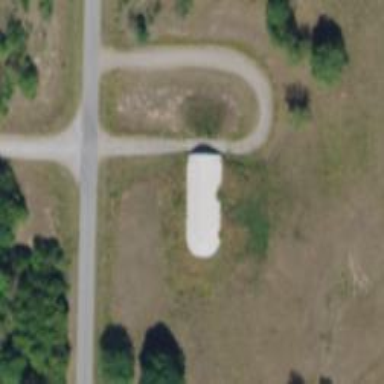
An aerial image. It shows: Military bunker for protection and defense.